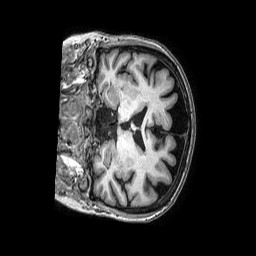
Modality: T1w
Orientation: coronal
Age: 75
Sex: female
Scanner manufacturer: philips
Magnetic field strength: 3 T
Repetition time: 0.00684 s
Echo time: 0.003082 s